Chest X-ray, AP view. Patient: 32 years old, sex F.
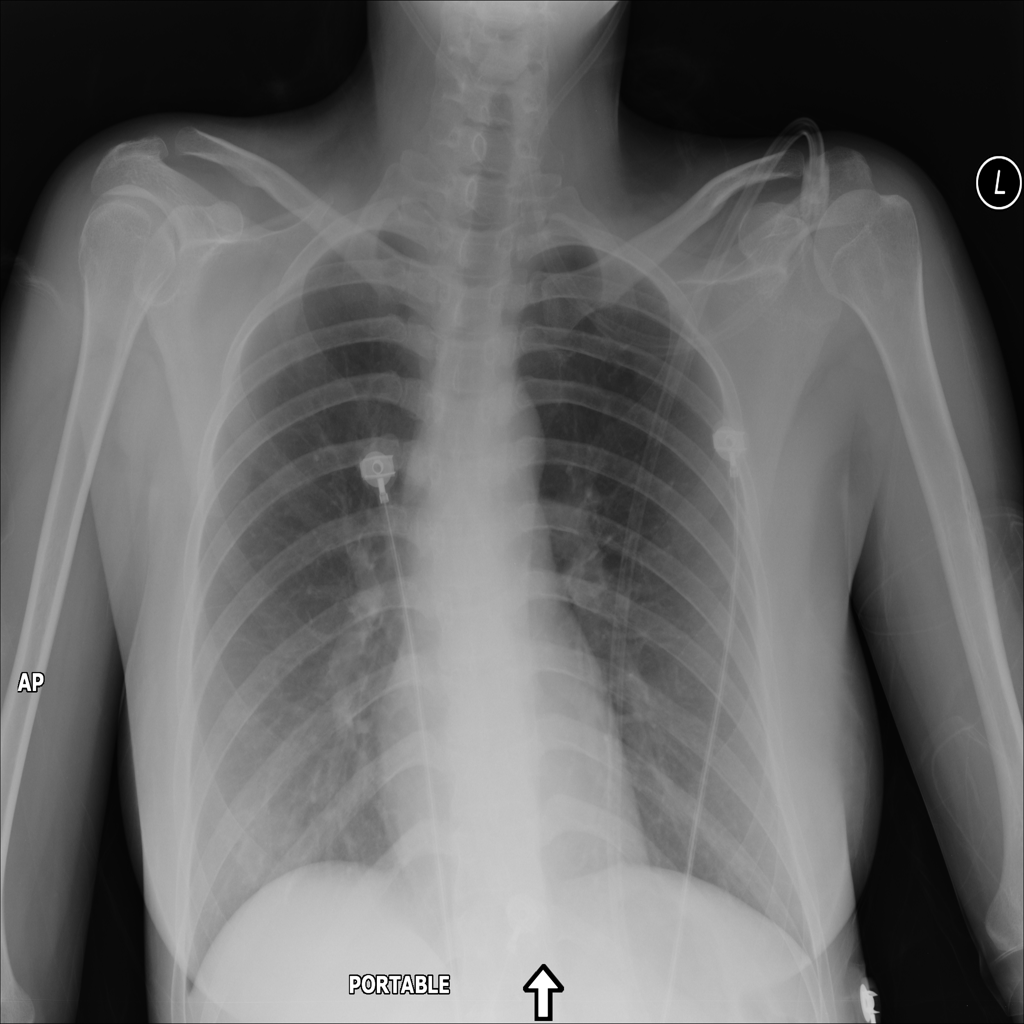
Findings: No Finding